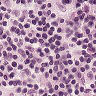
Metastatic tissue present: no